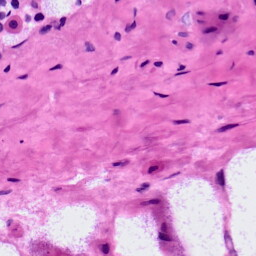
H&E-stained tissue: LymphNode